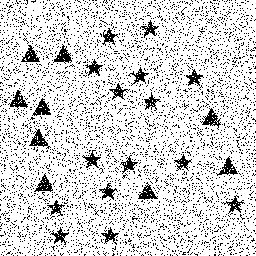
Squares: 0
Triangles: 9
Stars: 15
Total shapes: 24